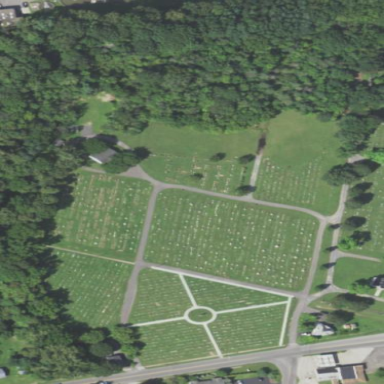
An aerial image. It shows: Cemetery.